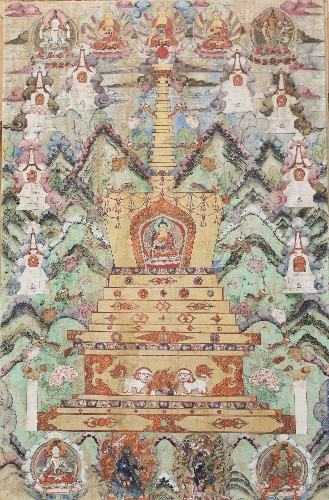
Date: 16th–17th century
Object type: Painting
Classification: Paintings
Medium: On silk (?) canvas
Culture: Tibet
Dimensions: 37 1/2 x 24 in. (95.3 x 61 cm)
Department: Asian Art
Credit line: Rogers Fund, 1930
Accession year: 1930
Repository: Metropolitan Museum of Art, New York, NY
Tags: Buddha|Stupas|Lions